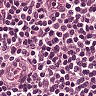
Metastatic tissue present: no